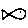
Label: fish